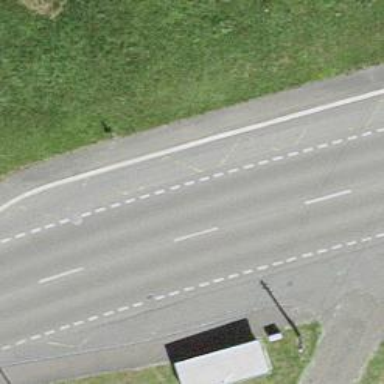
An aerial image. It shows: Bus stop with designated stop position for public transport.